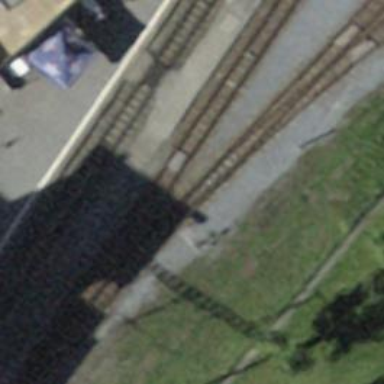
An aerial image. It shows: Narrow-gauge railway yard with one track. The yard is electrified with contact line.